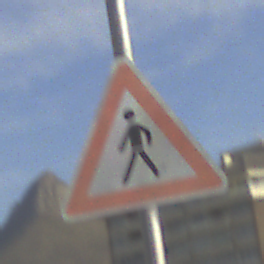
Verkehrszeichen: FussgaengerRechts
Umgebung: Outdoor, Suburban
Tageszeit: MorningAfternoon
Wetter: PartlyCloudy
Licht: Natural
Jahreszeit: NotSpecified
Kontrast: HighContrast